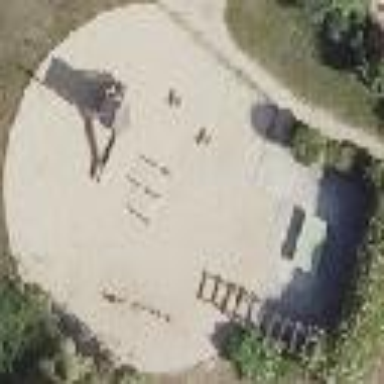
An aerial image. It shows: Playground area for leisure land.